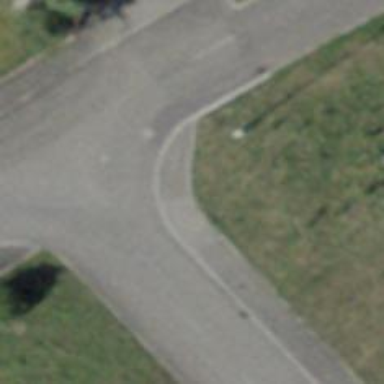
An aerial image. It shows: Asphalt sidewalk.